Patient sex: M
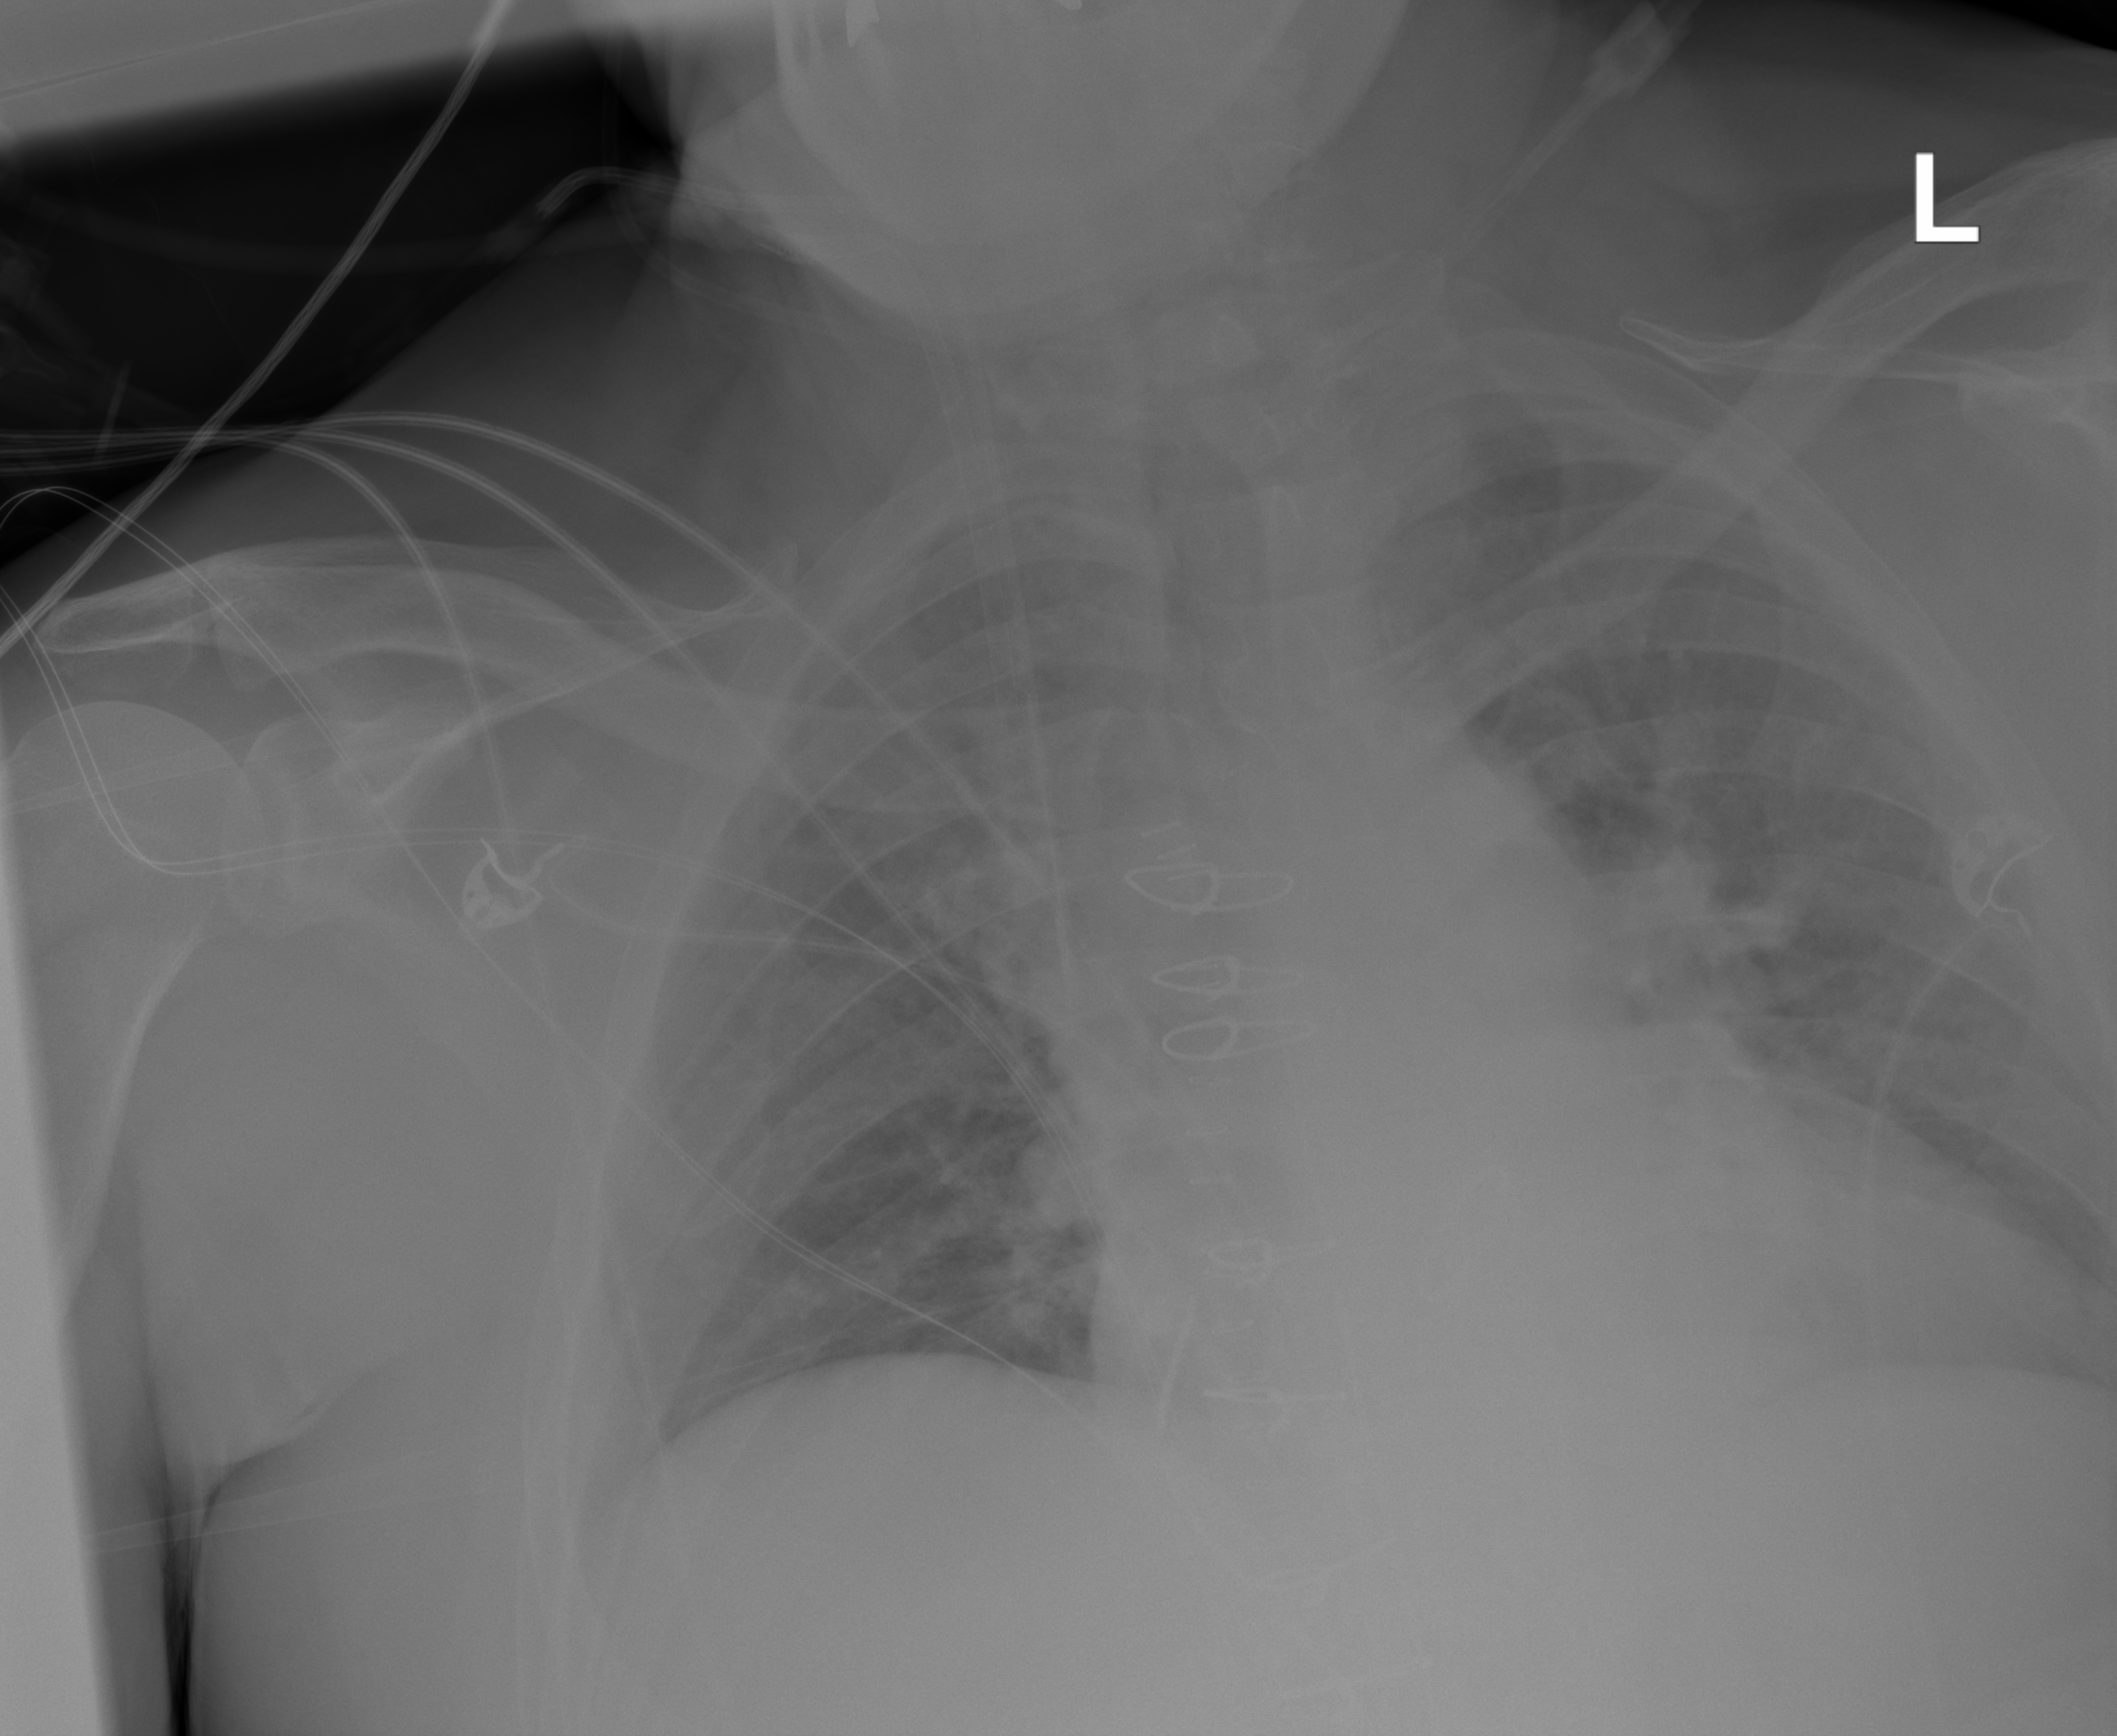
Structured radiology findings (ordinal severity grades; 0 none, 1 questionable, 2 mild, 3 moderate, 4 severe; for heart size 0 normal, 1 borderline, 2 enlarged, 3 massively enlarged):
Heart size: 2
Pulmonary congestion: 2
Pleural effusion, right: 0
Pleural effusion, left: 0
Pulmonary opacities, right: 0
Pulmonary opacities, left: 0
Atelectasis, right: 0
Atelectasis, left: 0